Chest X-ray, PA view. Patient: 48 years old, sex M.
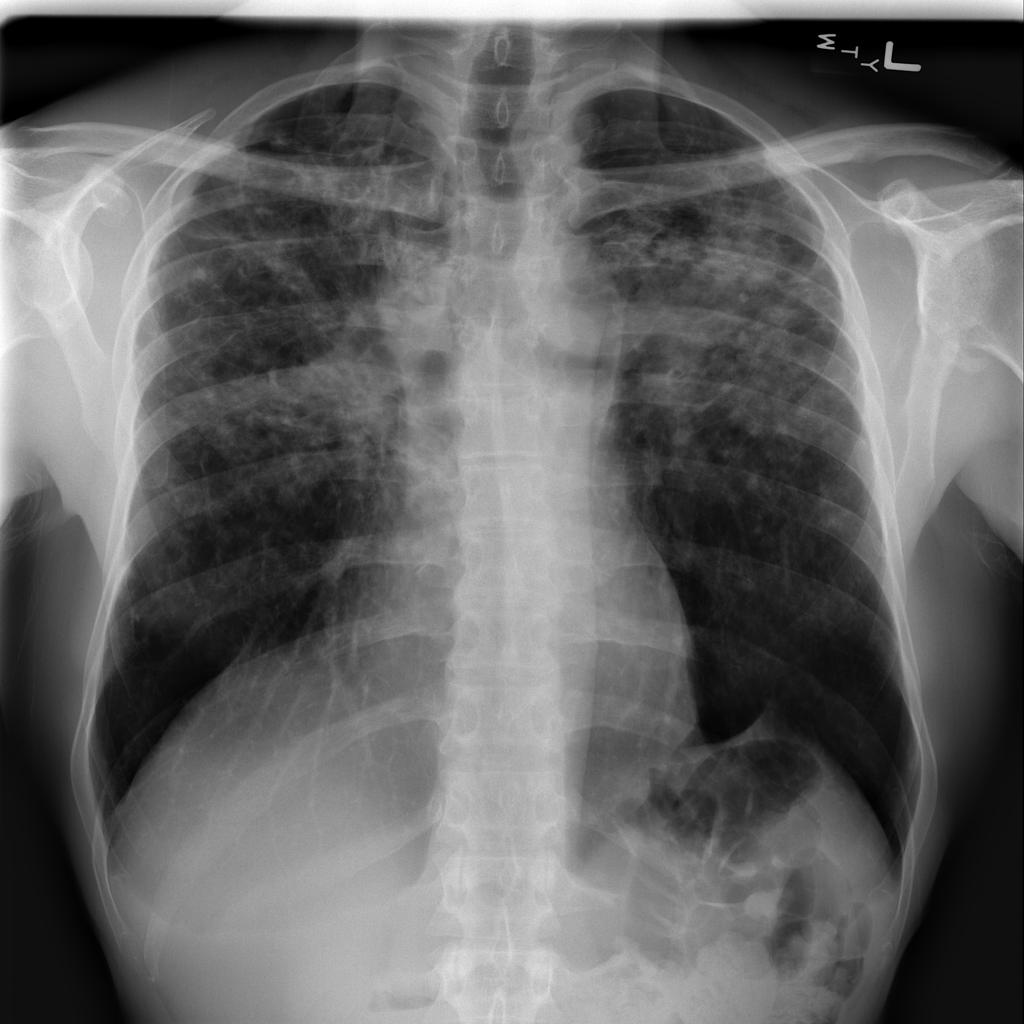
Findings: Fibrosis, Infiltration, Nodule